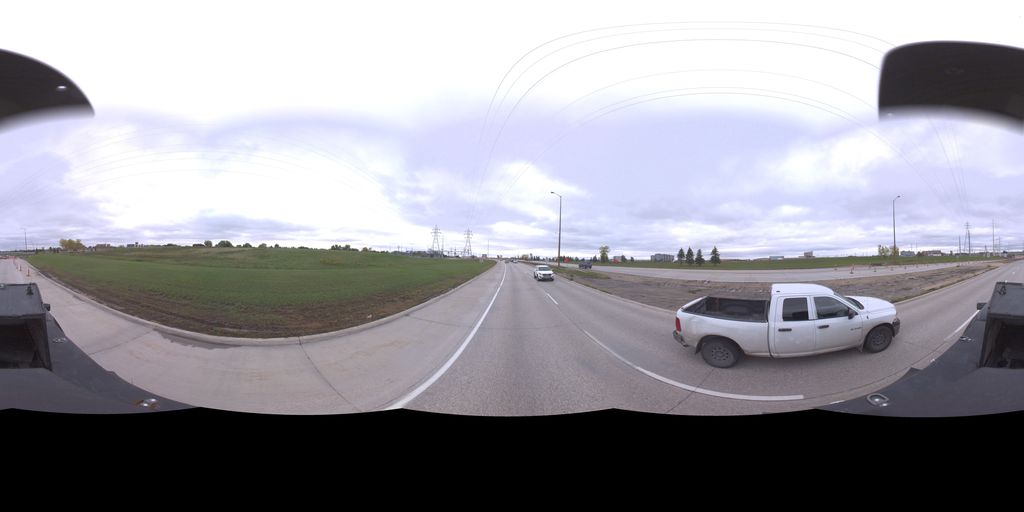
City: winnipeg